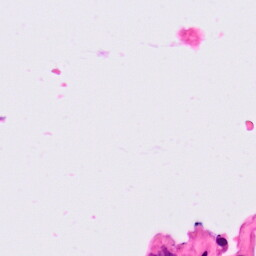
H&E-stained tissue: Lung